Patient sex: M
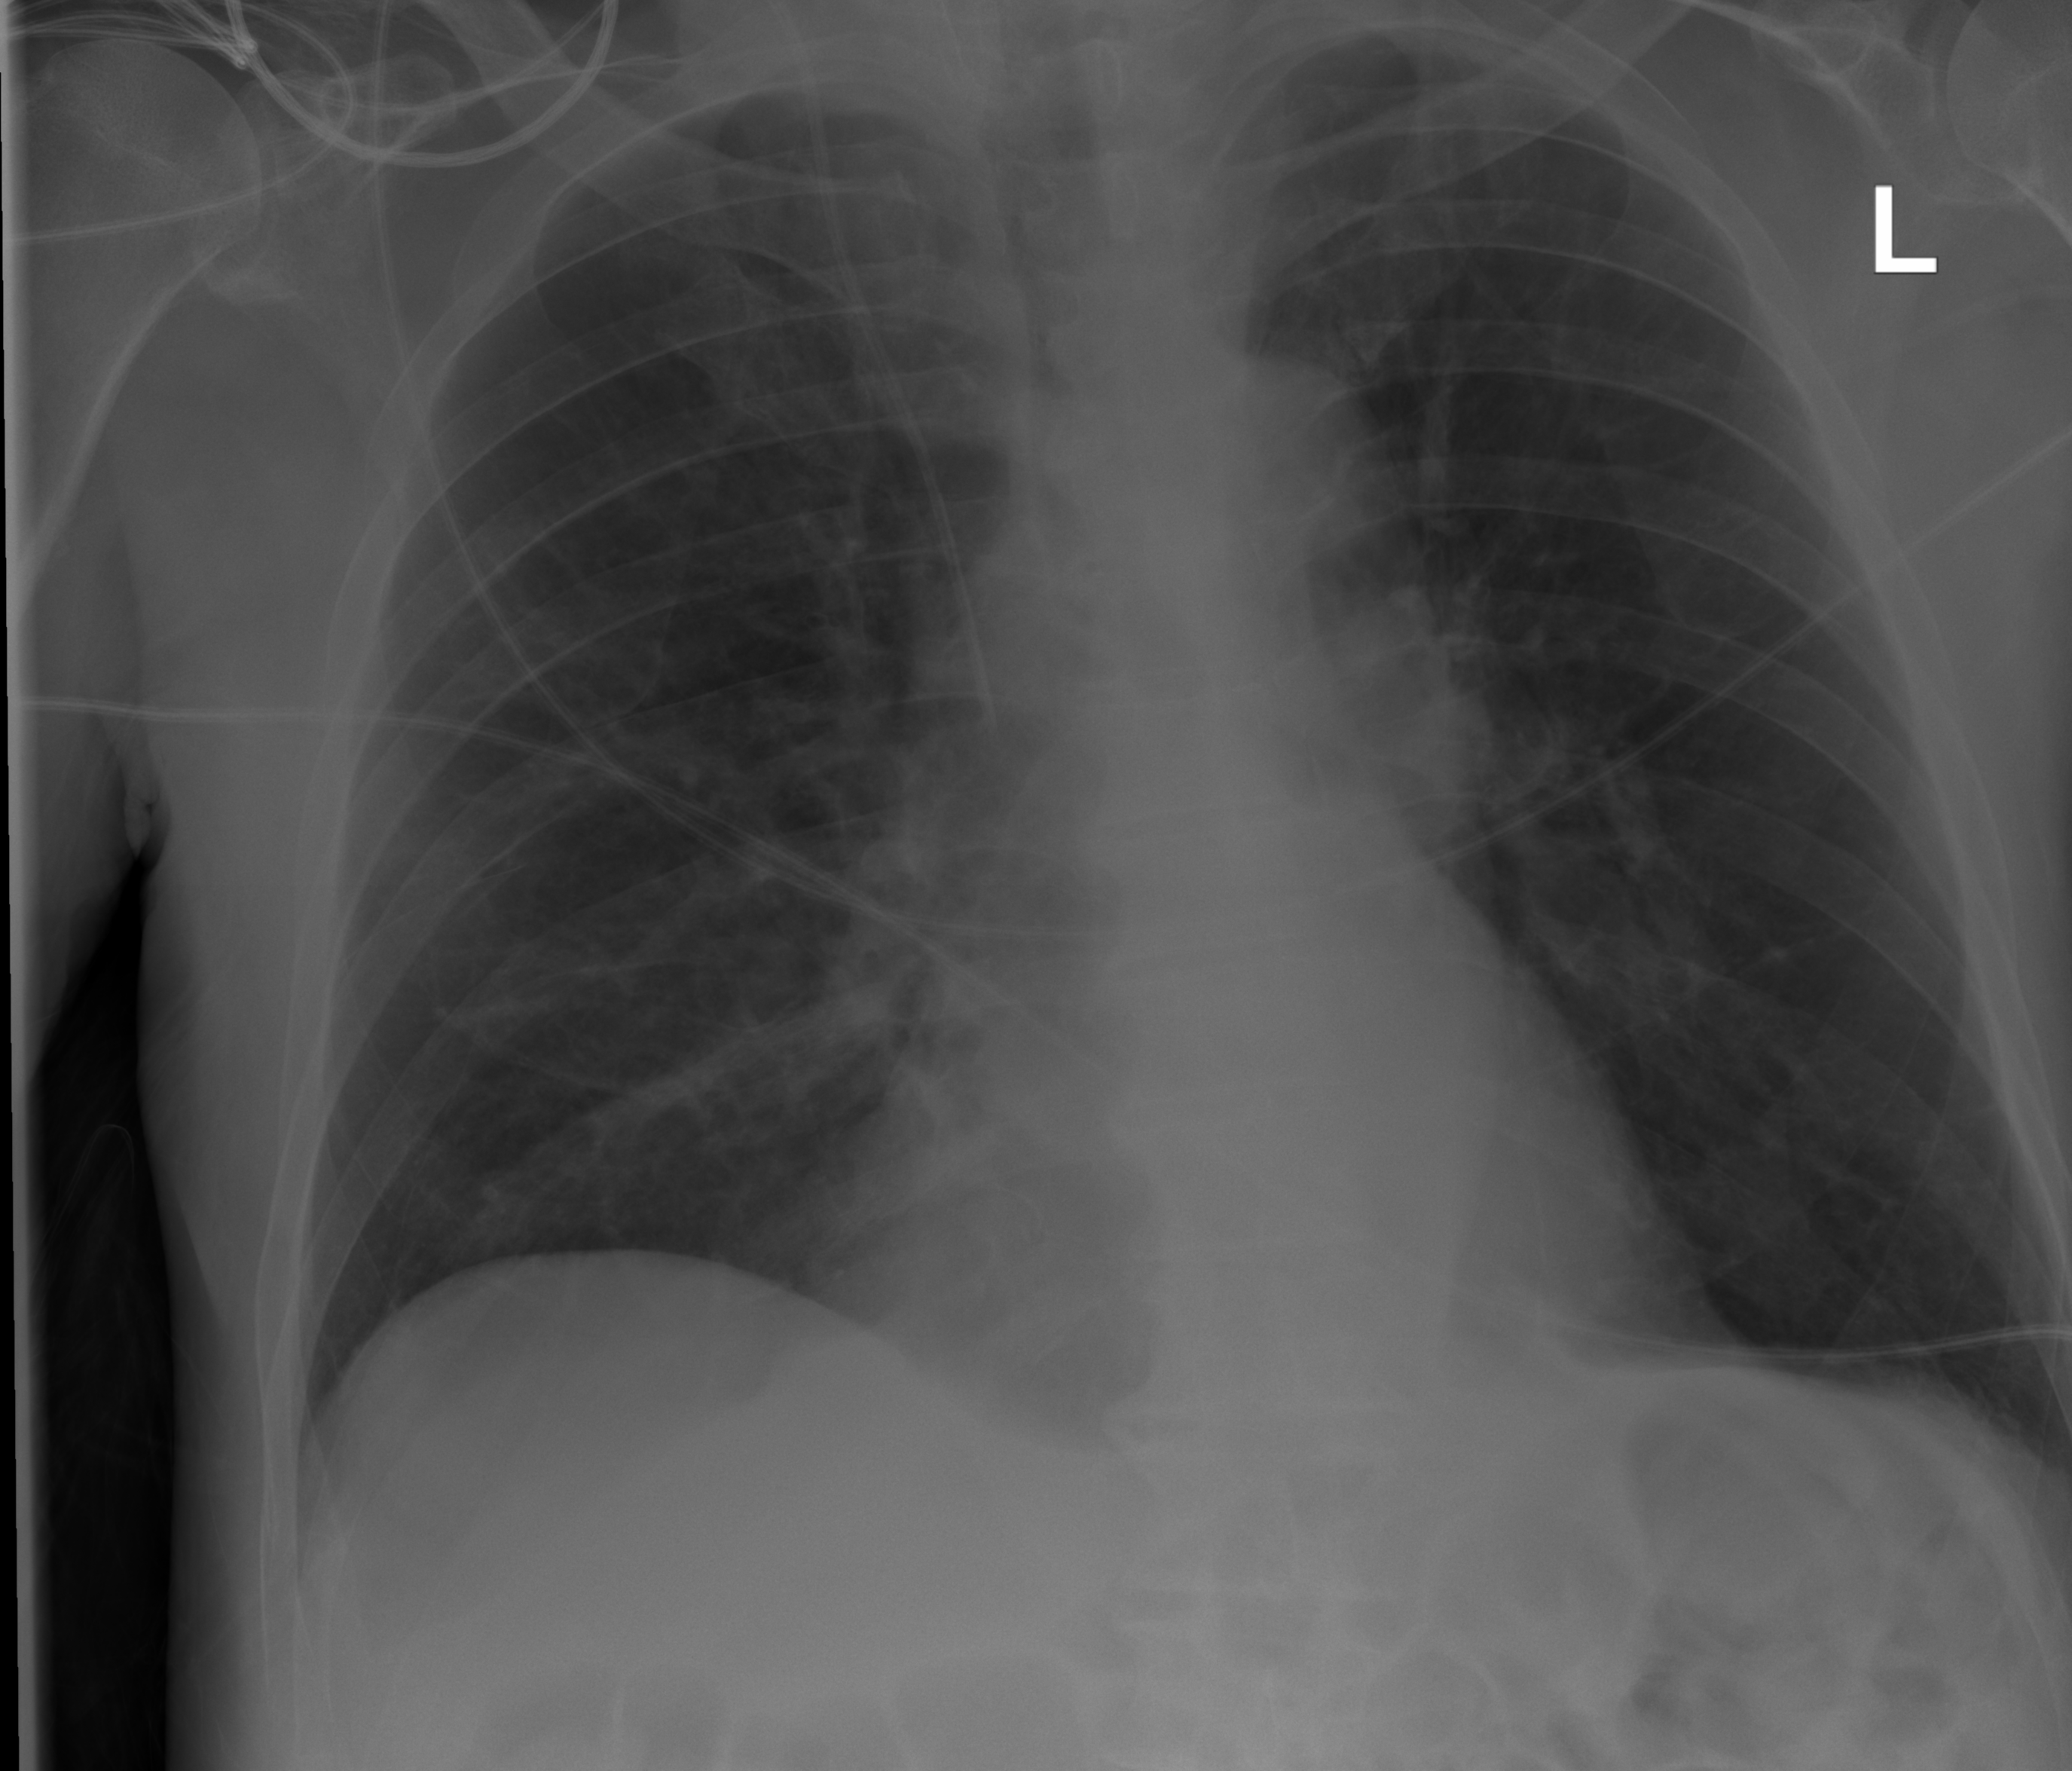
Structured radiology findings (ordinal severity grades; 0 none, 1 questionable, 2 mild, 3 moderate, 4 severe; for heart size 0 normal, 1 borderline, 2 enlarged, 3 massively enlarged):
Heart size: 0
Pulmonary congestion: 0
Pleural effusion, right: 0
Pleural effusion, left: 0
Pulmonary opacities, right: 0
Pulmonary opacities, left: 0
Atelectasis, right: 2
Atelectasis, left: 0